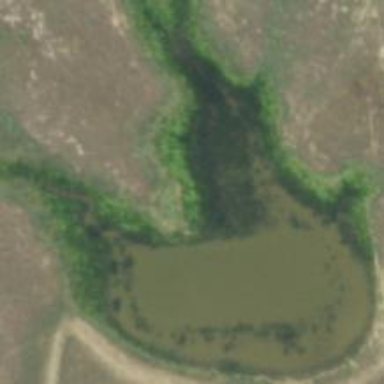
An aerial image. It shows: Reservoir area.